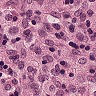
Metastatic tissue present: no